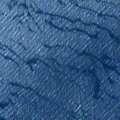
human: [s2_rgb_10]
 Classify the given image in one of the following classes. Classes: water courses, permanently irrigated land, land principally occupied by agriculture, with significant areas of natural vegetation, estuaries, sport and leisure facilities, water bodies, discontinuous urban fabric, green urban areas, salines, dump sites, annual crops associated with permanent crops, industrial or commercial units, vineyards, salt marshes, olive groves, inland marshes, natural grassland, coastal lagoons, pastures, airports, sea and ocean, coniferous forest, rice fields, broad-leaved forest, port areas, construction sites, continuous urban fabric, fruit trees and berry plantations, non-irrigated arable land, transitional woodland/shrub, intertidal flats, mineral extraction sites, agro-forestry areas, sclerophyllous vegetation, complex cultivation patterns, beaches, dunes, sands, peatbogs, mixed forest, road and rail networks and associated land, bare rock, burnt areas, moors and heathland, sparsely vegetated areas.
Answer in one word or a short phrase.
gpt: sea and ocean